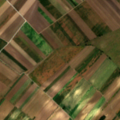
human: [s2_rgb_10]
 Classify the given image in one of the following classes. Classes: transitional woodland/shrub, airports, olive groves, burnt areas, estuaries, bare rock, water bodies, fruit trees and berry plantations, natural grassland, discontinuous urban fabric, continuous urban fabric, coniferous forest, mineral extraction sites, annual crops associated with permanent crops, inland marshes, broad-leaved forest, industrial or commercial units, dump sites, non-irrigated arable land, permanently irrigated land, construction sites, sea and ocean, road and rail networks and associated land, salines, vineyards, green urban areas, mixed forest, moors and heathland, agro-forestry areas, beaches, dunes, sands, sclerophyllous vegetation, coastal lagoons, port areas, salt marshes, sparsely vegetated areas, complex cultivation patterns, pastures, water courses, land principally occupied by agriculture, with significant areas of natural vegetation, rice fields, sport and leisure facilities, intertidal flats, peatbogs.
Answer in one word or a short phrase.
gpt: non-irrigated arable land